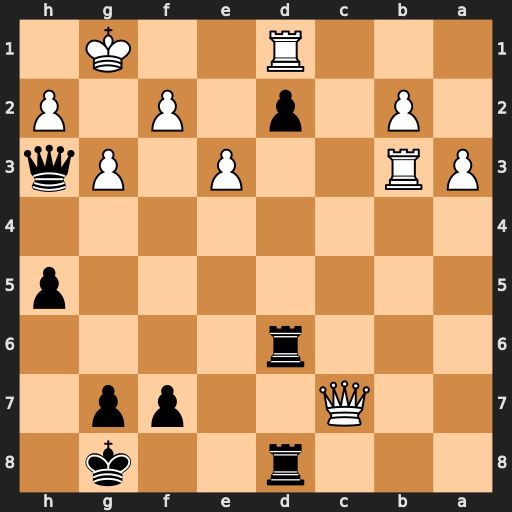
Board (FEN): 3r2k1/2Q2pp1/3r4/7p/8/PR2P1Pq/1P1p1P1P/3R2K1
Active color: b
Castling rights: -
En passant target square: -
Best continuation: Qg4 Qc2 Qe2